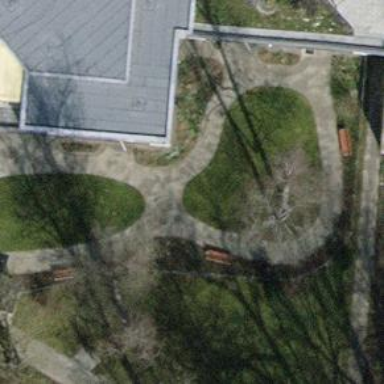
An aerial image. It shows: Cafe.